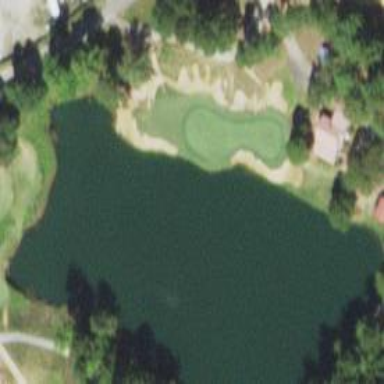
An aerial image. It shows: View of golf hole.